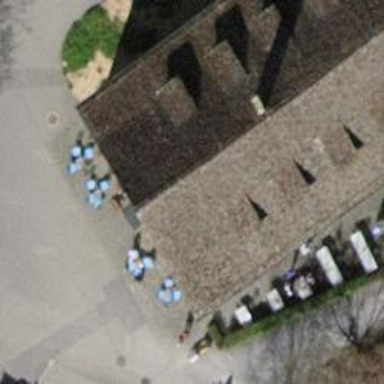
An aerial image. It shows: Restaurant.